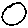
Label: circle